Question: I would like to draw a circle with an initial degree and I want to round the circle around itself at some degree by clicking on buttons and then move it at that degree direction. If you look at the picture bottom, you can understand better.

White line shows the current degree and imagine that there are 3 buttons in the name of (+) (-) and (move) . When I click on (+) it will increase the degree with some number, when I click on (-), it will decrease the degree with some number. when I click on (move), circle will start to move at current degree like red line on the picture.
How can it be done ?
Thanks a lot...
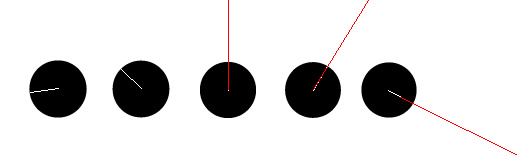
Answer: Transformations
<URL>
This is a sample using transform in code behind
<URL>
If you want it to move in a smooth manner then animation is the tool